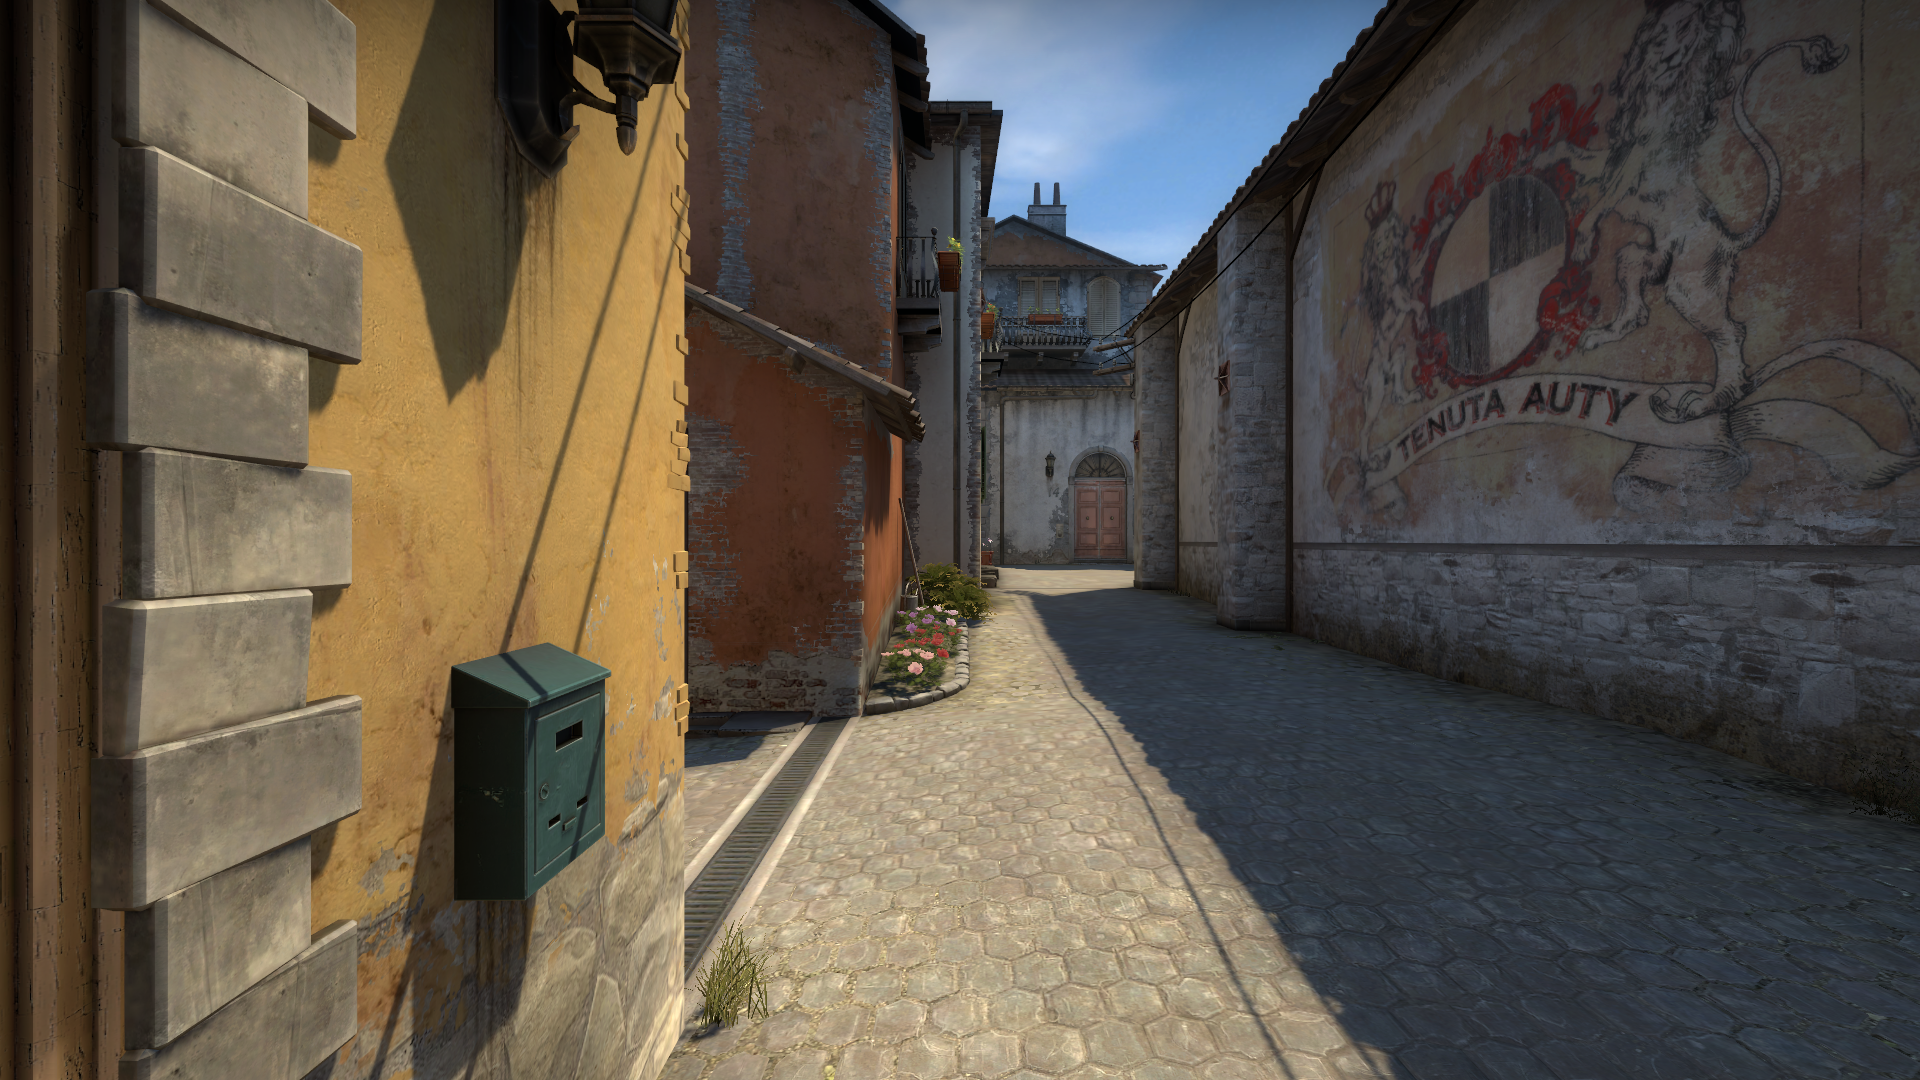
Map: de_inferno